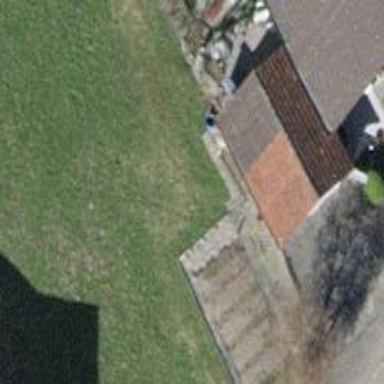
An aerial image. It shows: Garage building.